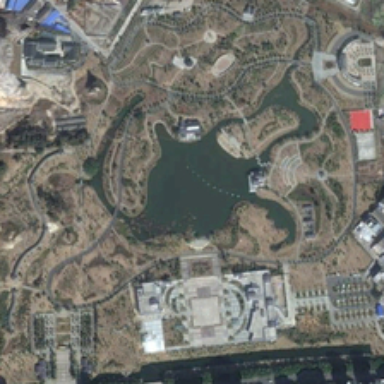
Some buildings are near a park with a pond and many green plants .